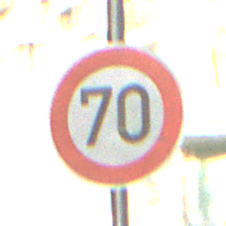
Verkehrszeichen: Geschwindigkeit70
Umgebung: Outdoor, Suburban
Tageszeit: SunriseSunset
Wetter: PartlyCloudy
Licht: Natural
Jahreszeit: NotSpecified
Kontrast: MediumContrast